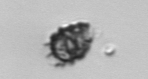
Label: Syracosphaera_pulchra